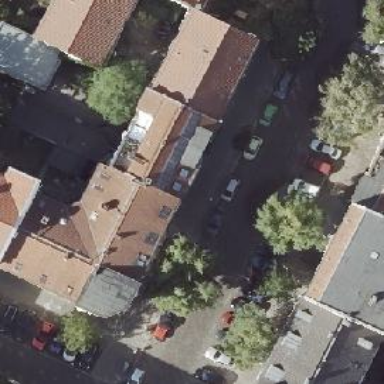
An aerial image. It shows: Building with apartments featuring unique double saltbox roof shape.